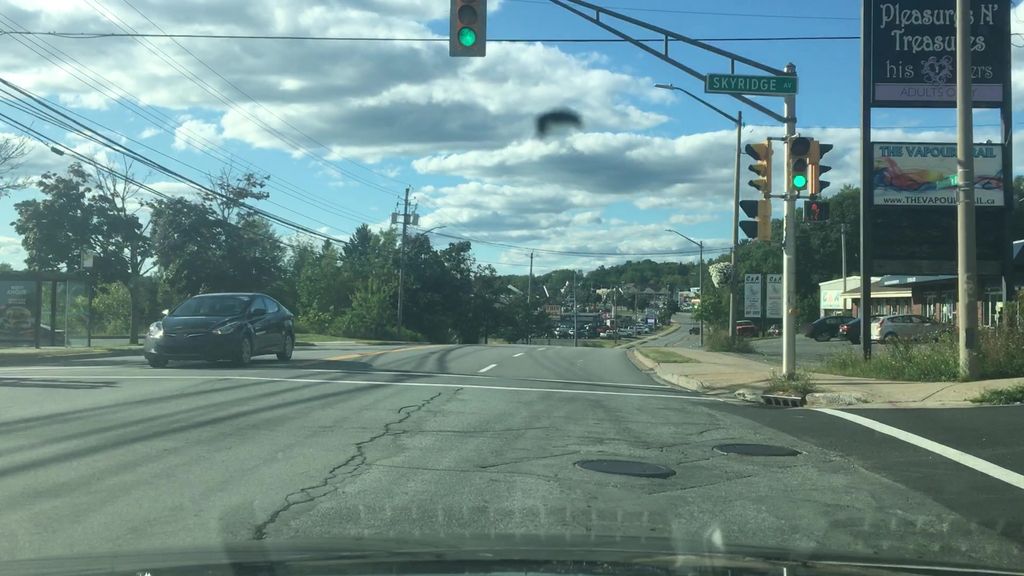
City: halifax